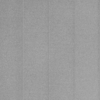
Label: dusty